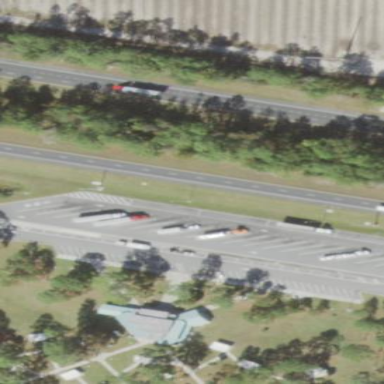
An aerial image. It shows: Rest area on the road.